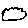
Label: cloud